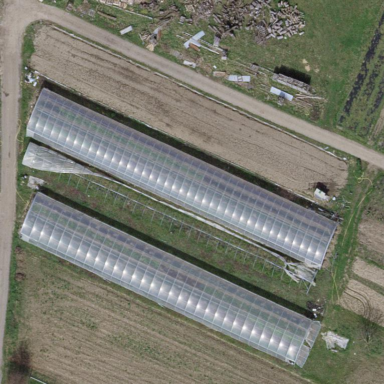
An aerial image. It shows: Area dedicated to greenhouse horticulture.